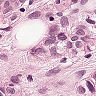
Metastatic tissue present: yes